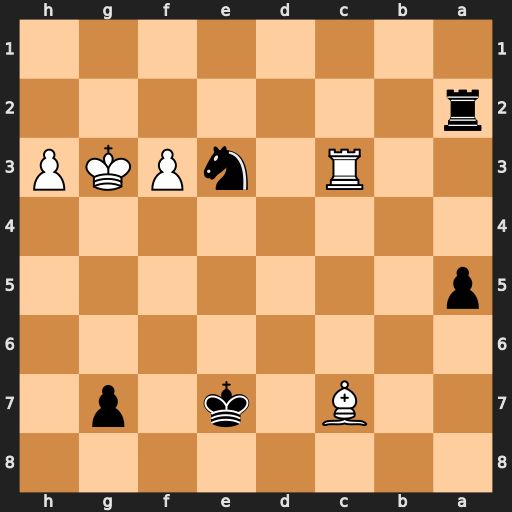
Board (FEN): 8/2B1k1p1/8/p7/8/2R1nPKP/r7/8
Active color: b
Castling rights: -
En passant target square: -
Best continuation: Rg2+ Kf4 Nd5+